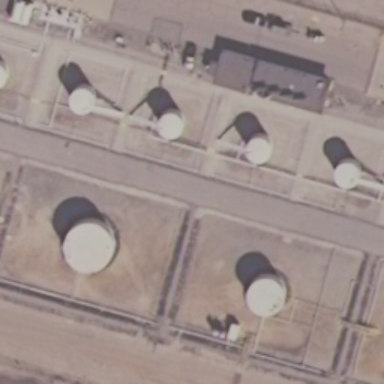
Some small storage tanks are on the ground .